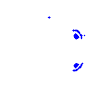
Particle: electron